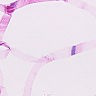
Metastatic tissue present: no